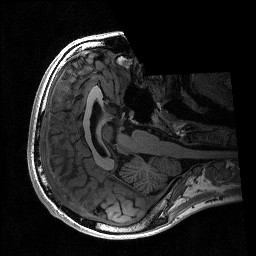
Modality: T1w
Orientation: axial